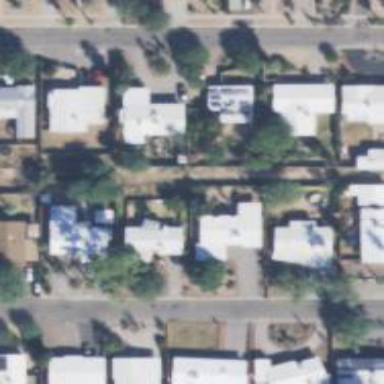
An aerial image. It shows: Alleyway designated as service road.